Current action and preconditions to check: path_clear

Your task: For each precondition in the list above, predict whether it will hold at this action.

Consider the current scene as observed from the mobile robot's camera, and analyze the predicted future states of all dynamic agents (e.g., people, animals, vehicles, or any moving entities) within the NEXT SECOND.

IMPORTANT: Only answer "very likely" if you are absolutely certain—based on strong, clear evidence—that a dynamic agent will violate the precondition in the predicted future state. Do NOT answer "very likely" for unlikely, ambiguous, or low-probability risks.

Ask yourself for each precondition: Is there a high probability, with clear and convincing evidence, that the predicted future states of any dynamic agent will interfere with the predicted future state of the currently executing action within the NEXT SECOND, causing that precondition to fail?

Assess the risk level based on these predictions. Use "likely" or "very likely" if motions create a clear risk of interference.

Use "neutral" or "improbable" if agents are nearby but their predicted paths are clearly diverging or non-conflicting.

Failure Risk Categories: "very improbable", "improbable", "neutral", "likely", "very likely"

Answer Format: Output ONLY the probability_of_failure value from these categories: "very improbable", "improbable", "neutral", "likely", "very likely"

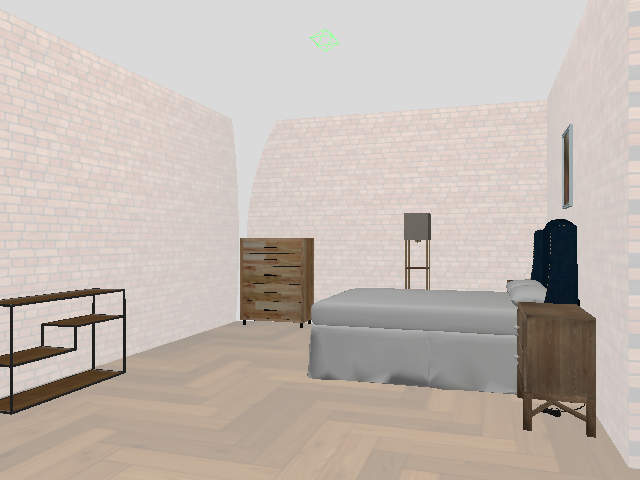

Answer: very improbable